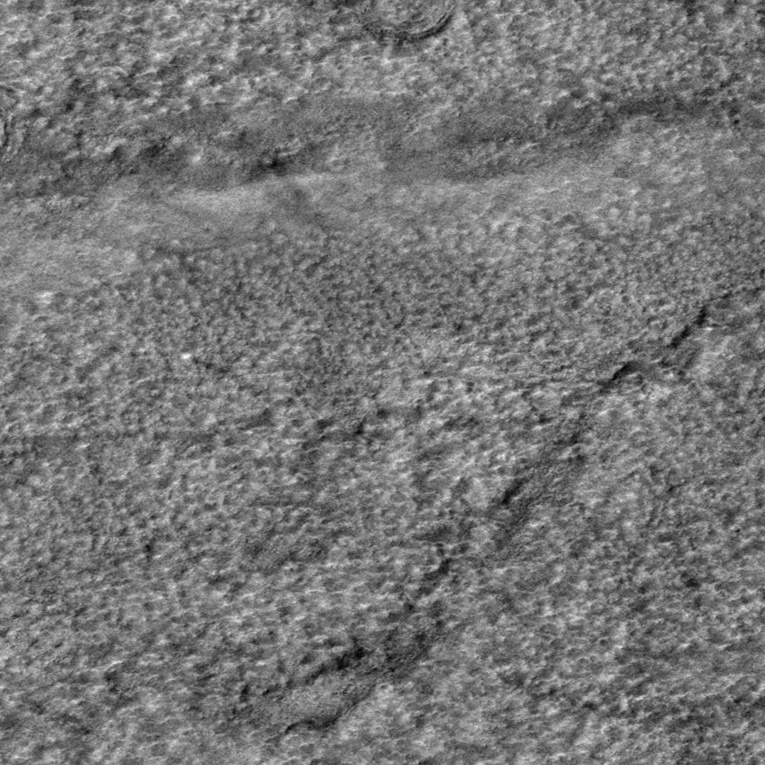
Label: dustdevil